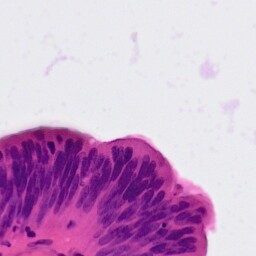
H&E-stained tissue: Colon